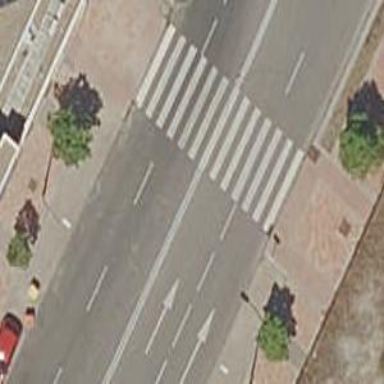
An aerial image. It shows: Marked crossing on the road.